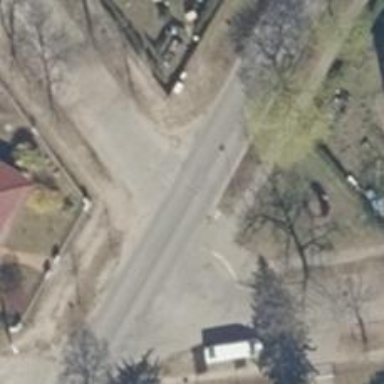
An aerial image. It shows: Unmarked crossing on the road.